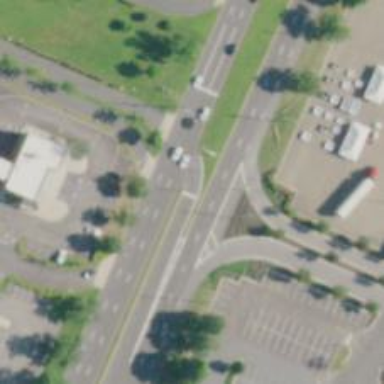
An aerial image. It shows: Asphalt road with primary link designation.